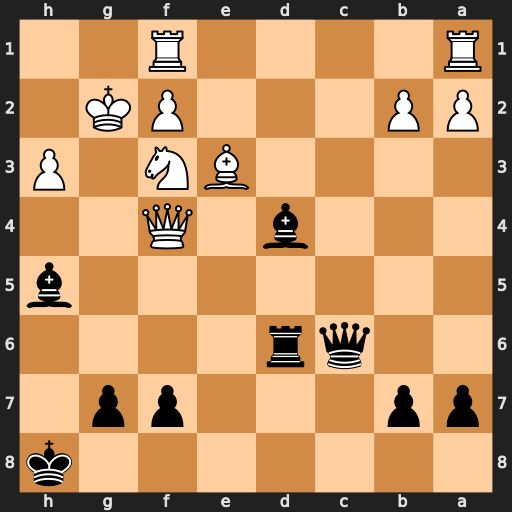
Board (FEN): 7k/pp3pp1/2qr4/7b/3b1Q2/4BN1P/PP3PK1/R4R2
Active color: b
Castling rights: -
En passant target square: -
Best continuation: Bxf3+ Kh2 Bxe3